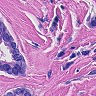
Metastatic tissue present: yes